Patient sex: M
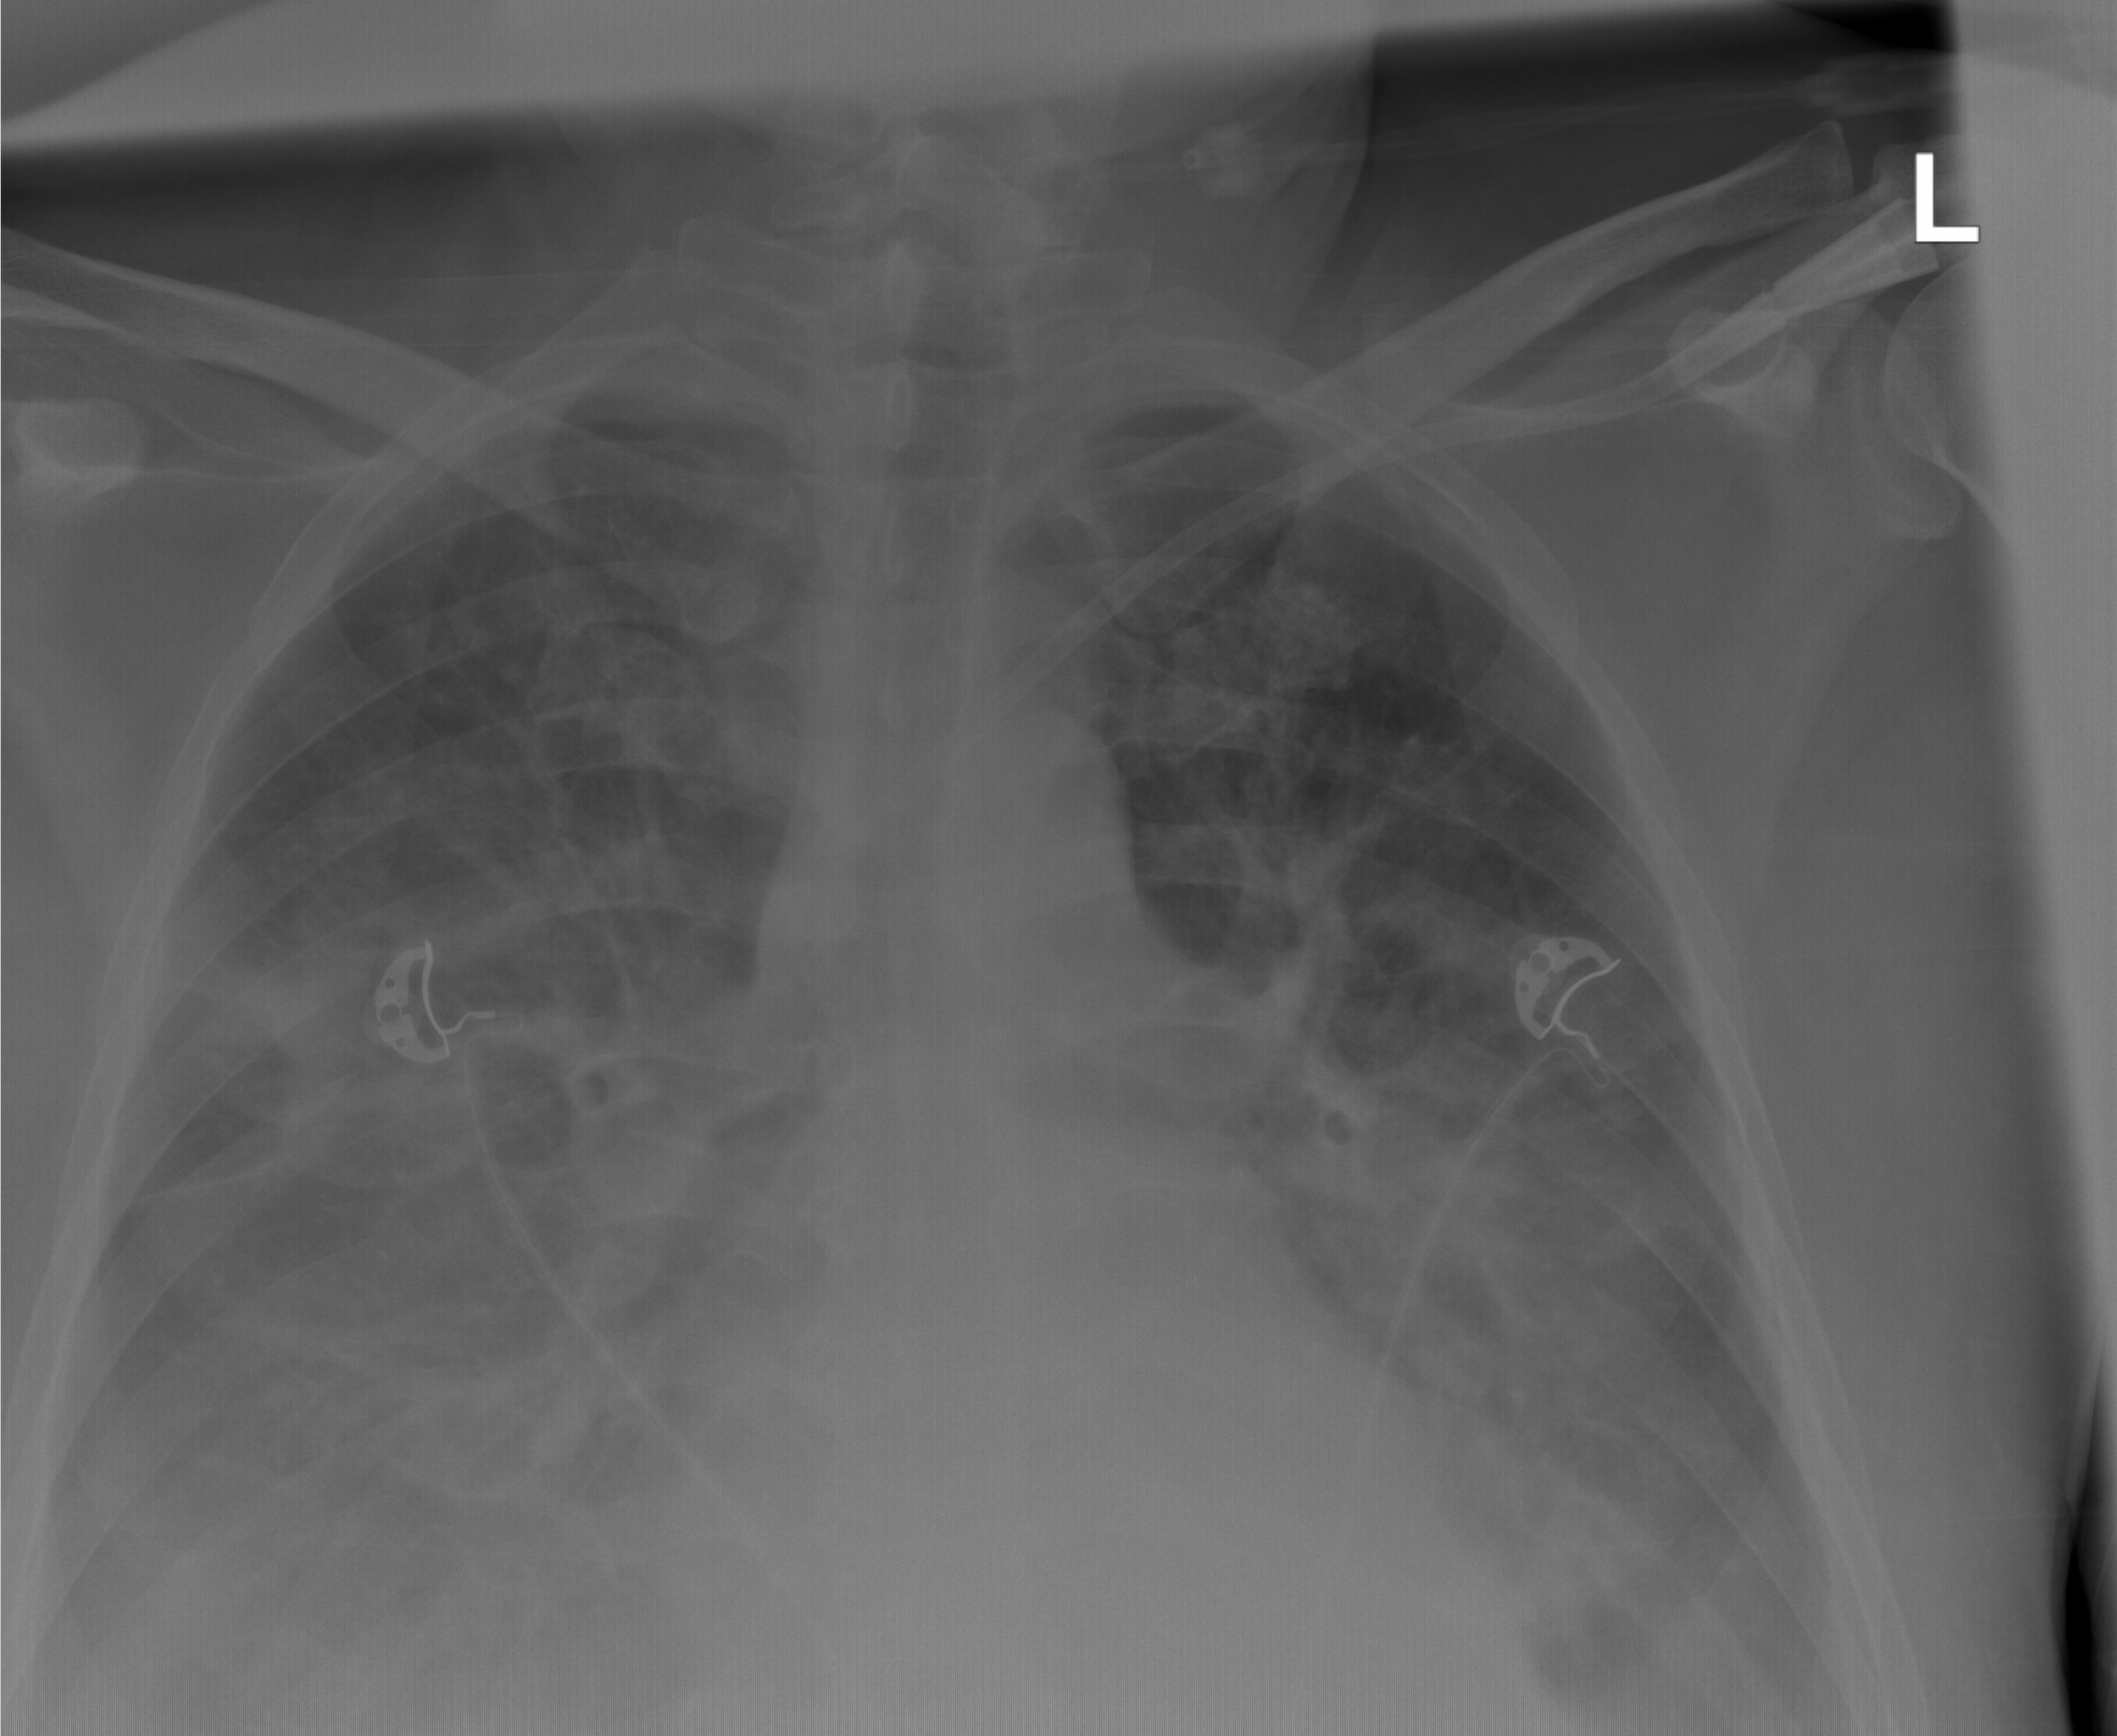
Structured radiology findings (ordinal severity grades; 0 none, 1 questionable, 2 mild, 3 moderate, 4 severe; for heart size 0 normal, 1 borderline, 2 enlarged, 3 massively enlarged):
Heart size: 0
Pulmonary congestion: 2
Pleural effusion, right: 2
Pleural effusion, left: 2
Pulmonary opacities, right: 3
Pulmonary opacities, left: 3
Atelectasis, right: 2
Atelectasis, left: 2